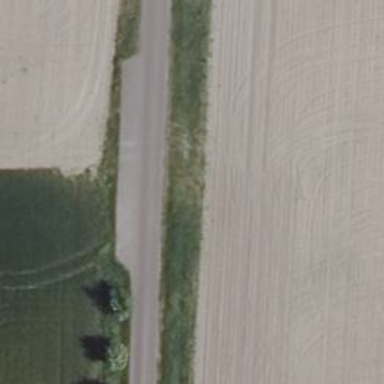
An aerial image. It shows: Passing place on the road.